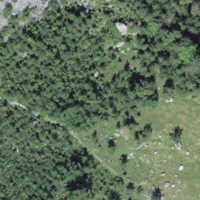
EUNIS habitat code: 32
Species observed at this site:
Dryas octopetala